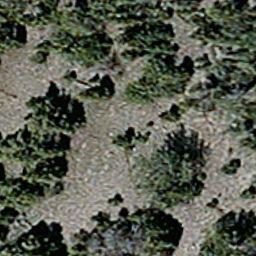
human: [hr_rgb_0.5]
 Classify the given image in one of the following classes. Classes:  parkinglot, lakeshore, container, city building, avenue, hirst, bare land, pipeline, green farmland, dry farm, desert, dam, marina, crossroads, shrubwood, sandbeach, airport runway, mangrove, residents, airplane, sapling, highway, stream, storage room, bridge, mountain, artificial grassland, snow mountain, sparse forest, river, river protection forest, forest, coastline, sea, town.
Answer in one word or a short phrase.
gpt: sparse forest